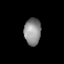
Tissue: lung
Cell type: Fibroblasts
Senescence score: 0.5481
Nuclear area (px): 439
Mean DAPI intensity: 141.54